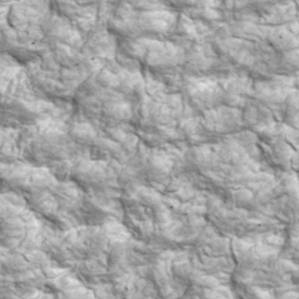
Label: non_frost